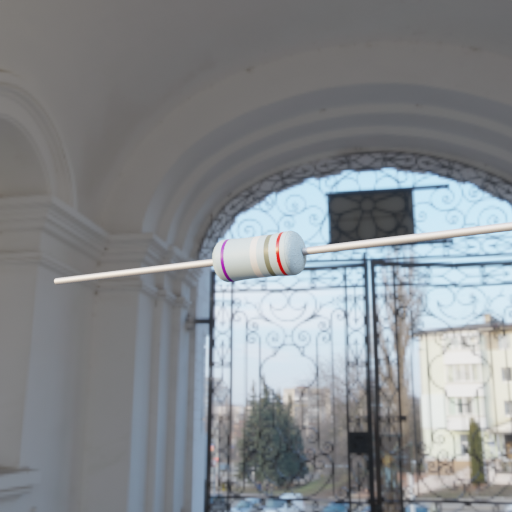
Resistor colour bands (in order): violet, white, gray, red